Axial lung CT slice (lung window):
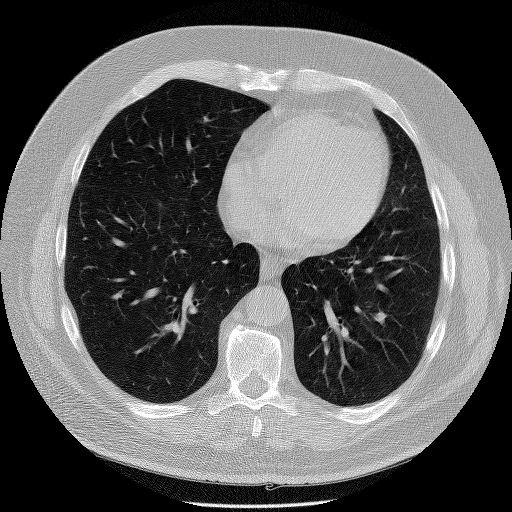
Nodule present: no